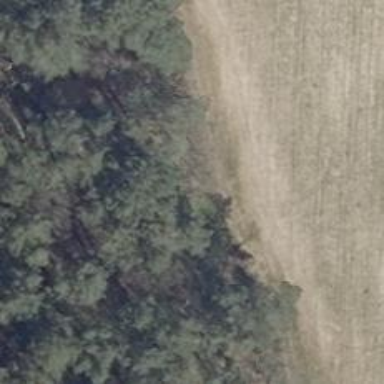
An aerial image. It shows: Hunting stand.